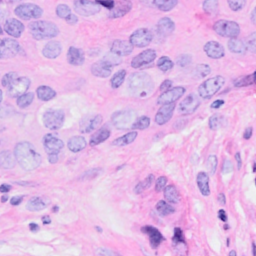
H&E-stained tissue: Breast